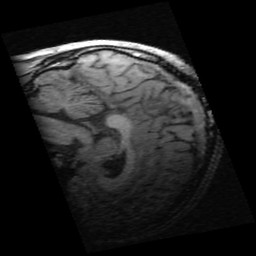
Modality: inplaneT1
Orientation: sagittal